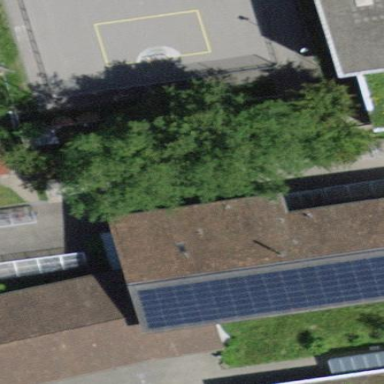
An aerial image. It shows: School building.